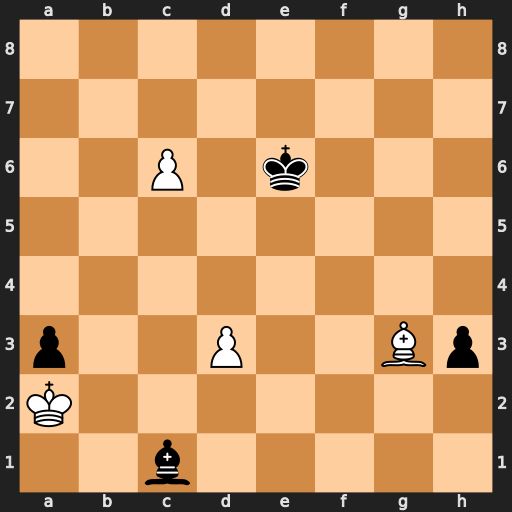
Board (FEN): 8/8/2P1k3/8/8/p2P2Bp/K7/2b5
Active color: w
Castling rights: -
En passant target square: -
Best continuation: d4 Bb2 d5+